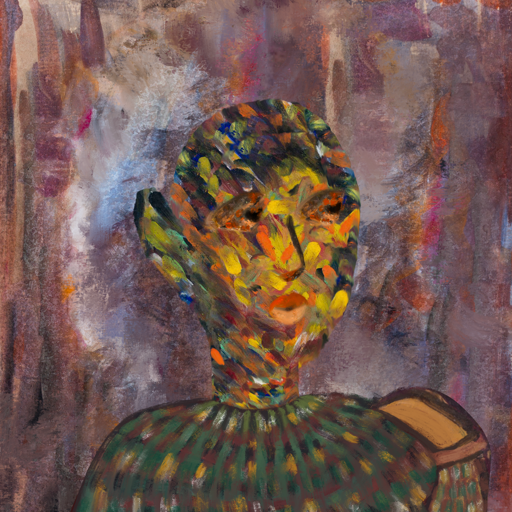
Background: Hypocrite, Head And Neck Side: An_Impression, Face Side: Gypsy_Queen, Bust: After_Raid, Hair Side: Blank, Head Accessory: Blank, Second Necklace: Blank, Necklace: Blank, Baby: Blank